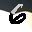
Label: 6